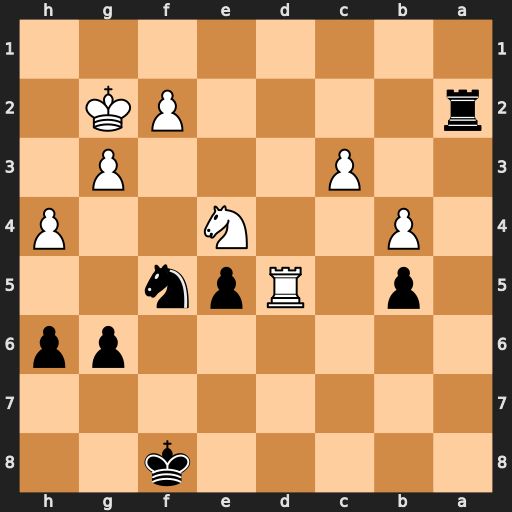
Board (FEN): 5k2/8/6pp/1p1Rpn2/1P2N2P/2P3P1/r4PK1/8
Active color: b
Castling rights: -
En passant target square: -
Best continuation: Ne3+ Kf3 Nxd5